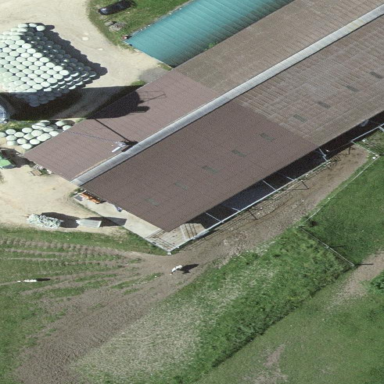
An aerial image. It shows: Barn.